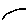
Label: car